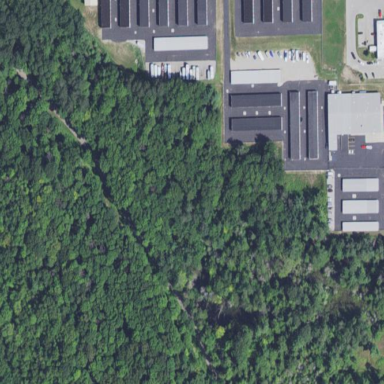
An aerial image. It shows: Storage rental shop.